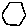
Label: hexagon